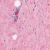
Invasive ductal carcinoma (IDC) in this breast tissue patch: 0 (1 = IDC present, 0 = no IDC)